Question: Here is my code:
'''
CGContextSetShouldAntialias(context, NO);
CGContextSetLineWidth(context, 0.5);
CGPoint hPoints[2];
hPoints[0] = CGPointMake(10, 21.5);
hPoints[1] = CGPointMake(100, 21.5);
CGContextAddLines(context, hPoints, 2);
CGPoint vPoints[2];
vPoints[0] = CGPointMake(10, 21.5);
vPoints[1] = CGPointMake(10, 41.5);
CGContextAddLines(context, vPoints, 2);
CGContextStrokePath(context);
'''
And here is the result:

as you can see vertical line is exact 1px width but horizontal line is stretched. I've tried all possible values for Y - (20, 20.5, 21, 21.5) every time line is stretched.
I have read a lot of threads here but with no success, can someone explain what is happening and how can I draw horizontal line on retina display of exact 1px width?
upd:
Solved it by:
'''
UIView *line = [[UIView alloc] initWithFrame:CGRectMake(10, 20, 100, 0.5)];
[line setBackgroundColor:[UIColor greenColor]];
[self addSubview:line];
'''
1retina px without any stretches!
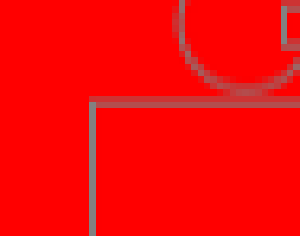
Answer: Try this:
'''
CGContextSetShouldAntialias(context, NO);
CGContextSetLineWidth(context, .5);
CGPoint hPoints[2];
hPoints[0] = CGPointMake(10, 22.0);
hPoints[1] = CGPointMake(100, 22.0);
CGContextAddLines(context, hPoints, 2);
CGPoint vPoints[2];
vPoints[0] = CGPointMake(10, 22.0);
vPoints[1] = CGPointMake(10, 42.0);
CGContextAddLines(context, vPoints, 2);
CGContextStrokePath(context);
'''
If you draw a line and a point is a fraction then it will give a faint line. Hope this helps.. :)
Here is the <URL> you are looking for I think. Read . It describe the problem you are facing.